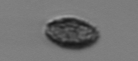
Label: Pseudochattonella_farcimen